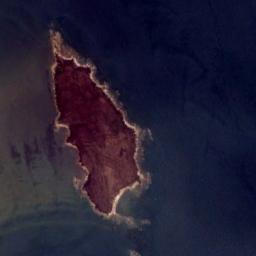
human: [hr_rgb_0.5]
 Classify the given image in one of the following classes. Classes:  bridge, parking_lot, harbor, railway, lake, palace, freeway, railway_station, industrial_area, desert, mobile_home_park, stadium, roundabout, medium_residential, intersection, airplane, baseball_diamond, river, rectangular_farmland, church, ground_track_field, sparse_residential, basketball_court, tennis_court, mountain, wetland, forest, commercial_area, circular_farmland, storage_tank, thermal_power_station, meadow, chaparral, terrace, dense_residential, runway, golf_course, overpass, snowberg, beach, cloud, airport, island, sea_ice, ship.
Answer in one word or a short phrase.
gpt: island